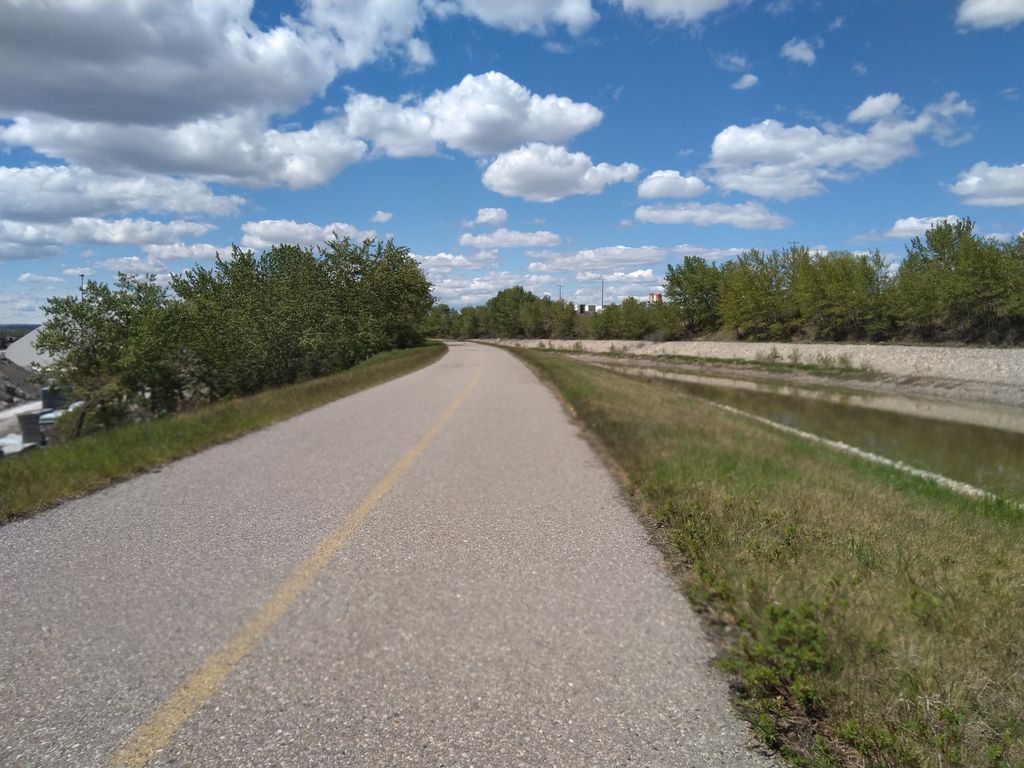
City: calgary